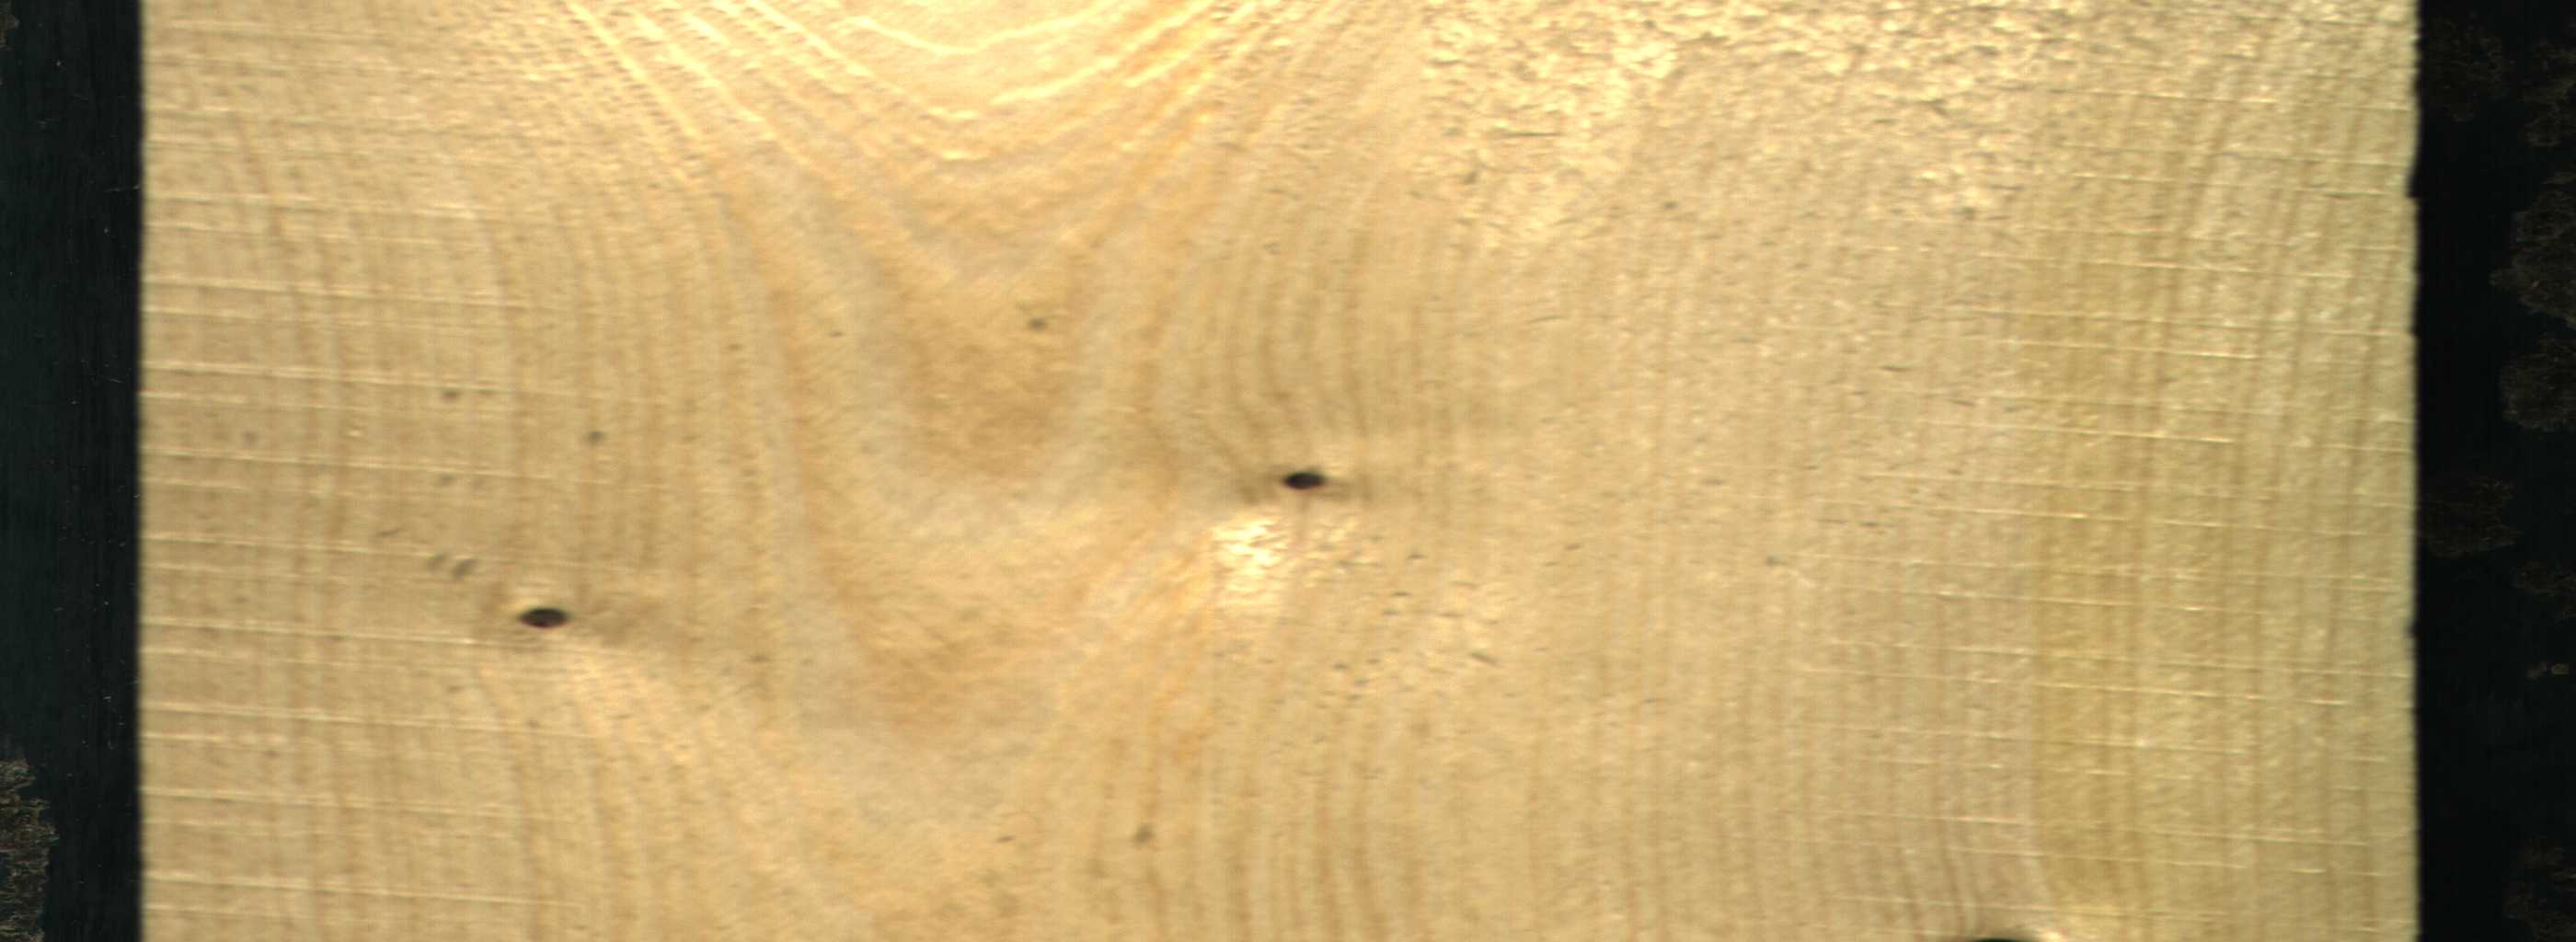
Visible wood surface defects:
Dead_Knot
Dead_Knot